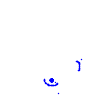
Particle: electron